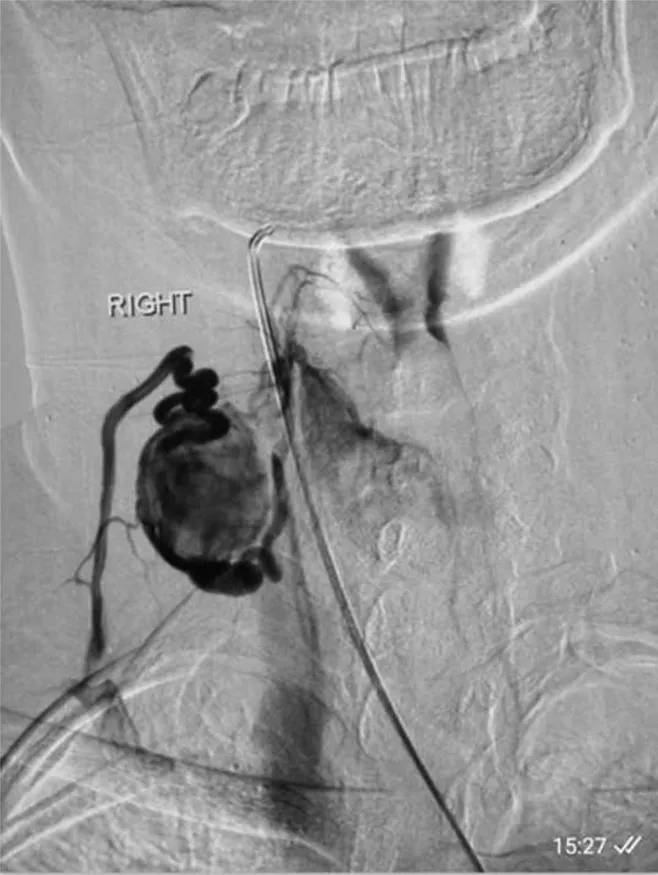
Selective right external carotid angiogram showing highly vascular fistulous type of lesion fed by superior thyroidal artery and draining into internal jugular vein corresponding to vascular lesion visible on CT neck giving rise the suspicion of thyroid paraganglioma.
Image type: radiology (ct)